Question:
(This is a random image of showing a 'Dialog' found on the Internet.)
I've been implementing a custom 'Dialog'. I could handle almost everything on the dialog except for that default black dim background under the dialog itself, but over the entire screen behind it. Basically I want to change its and alpha value.
I've been wandering through StackOverflow but only answers I found were about changing background of 'Dialog' itself. In any case if you need it, here's my simple codes.
### CustomDialog.java
'''
public class HTDialog extends Dialog{
public HTDialog(Context context, boolean cancelable, OnCancelListener cancelListener) {
super(context, cancelable, cancelListener);
requestWindowFeature(Window.FEATURE_NO_TITLE);
setCanceledOnTouchOutside(true);
setContentView(R.layout.custom_dialog);
}
}
'''
### custom_dialog.xml
'''
<RelativeLayout xmlns:android="http://schemas.android.com/apk/res/android"
android:id="@+id/dialog_root"
android:layout_width="match_parent"
android:layout_height="match_parent"
android:minWidth="280dp"
android:background="@drawable/bg_popup"
android:paddingTop="20dp">
<ImageView
android:id="@+id/dialog_image"
android:layout_width="wrap_content"
android:layout_height="wrap_content"
android:layout_centerHorizontal="true"
android:src="@drawable/icon" />
</RelativeLayout>
'''
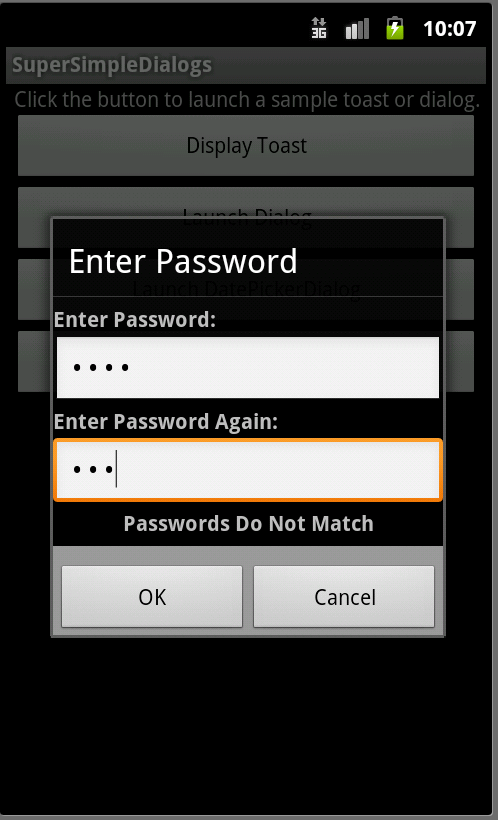
Answer: This is a workaround but it's not really a pure solution because background touch is disabled and should be configured manually.
First, set custom dialog theme like this.
### styles.xml
'''
<style name="CustomDialogTheme" parent="android:Theme.Dialog">
<item name="android:windowNoTitle">true</item>
<item name="android:windowIsFloating">false</item>
<item name="android:windowBackground">@android:color/transparent</item>
</style>
'''
Setting 'windowIsFloating' to false forces 'Dialog' view to be expanded to full screen. Setting 'windowBackground' to 'transparent' removes default black dim background under 'Dialog'. 'windowNoTitle' option gets rid of the upper title bar.
### CustomDialog.java
Apply the theme and construct your 'custom_dialog' view as follows.
'''
public HTCustomDialog(Context context) {
super(context, R.style.CustomDialogTheme);
setContentView(R.layout.custom_dialog);
}
'''
### custom_dialog.xml
'''
<RelativeLayout xmlns:android="http://schemas.android.com/apk/res/android"
android:layout_width="match_parent"
android:layout_height="match_parent"
android:background="@color/main_solid_80">
<RelativeLayout
android:id="@+id/dialog_root"
android:layout_width="wrap_content"
android:layout_height="wrap_content"
android:layout_centerInParent="true"
android:layout_marginLeft="50dp"
android:layout_marginRight="50dp"
android:background="@drawable/bg_popup"
android:padding="16dp">
</RelativeLayout>
'''
Now that 'CustomDialog' view is a full-screen view, set 'background' of your root layout to whatever color you'd like.
### Sample result
I mosaiced the result a bit.